Question: I have this table

What I want to do is that Select the 'attr_id' WHERE a DISTINCT 'name_en-GB' appears and then SET that selected 'attr_id' for that 'name_en-GB'
I can do this by writing individual queries but I want to know is there any way I can do this in one query?
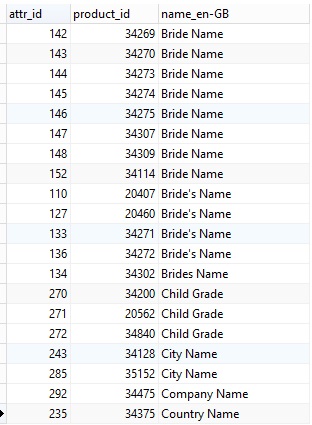
Answer: I have finally done this
'''
UPDATE sc_product_phrase
JOIN (
SELECT
'caption',
min(design_phrase_id) AS minai,
required
FROM
sc_product_phrase WHERE LENGTH('options') < 1
GROUP BY
'caption'
) tt ON sc_product_phrase.'caption' = tt.'caption'
AND sc_product_phrase.required = tt.required
SET design_phrase_id = tt.minai
WHERE
sc_product_phrase.design_phrase_id <> tt.minai
AND LENGTH(
sc_product_phrase.'options'
) < 1
'''